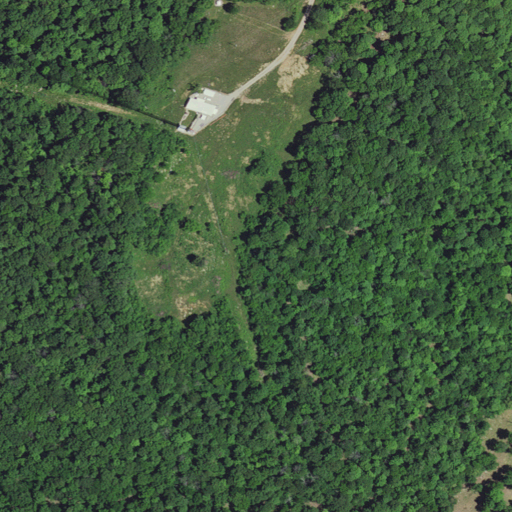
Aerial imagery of mountain in Kentucky named Dye Knob containing deciduous forest, grassland, and medium intensity development